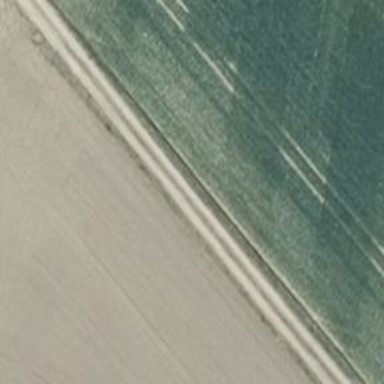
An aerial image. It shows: Dirt track road with grade 4 tracktype.